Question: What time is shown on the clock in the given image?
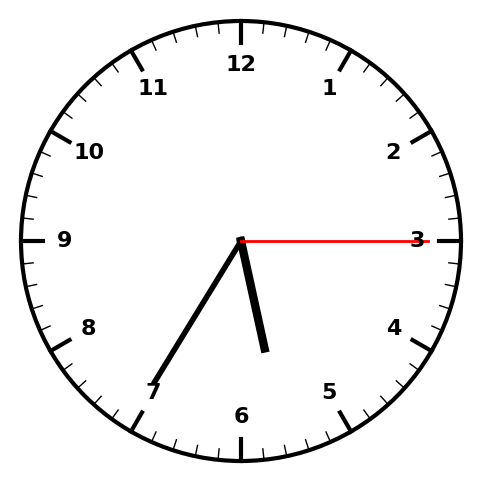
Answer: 05:35:15